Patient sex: M
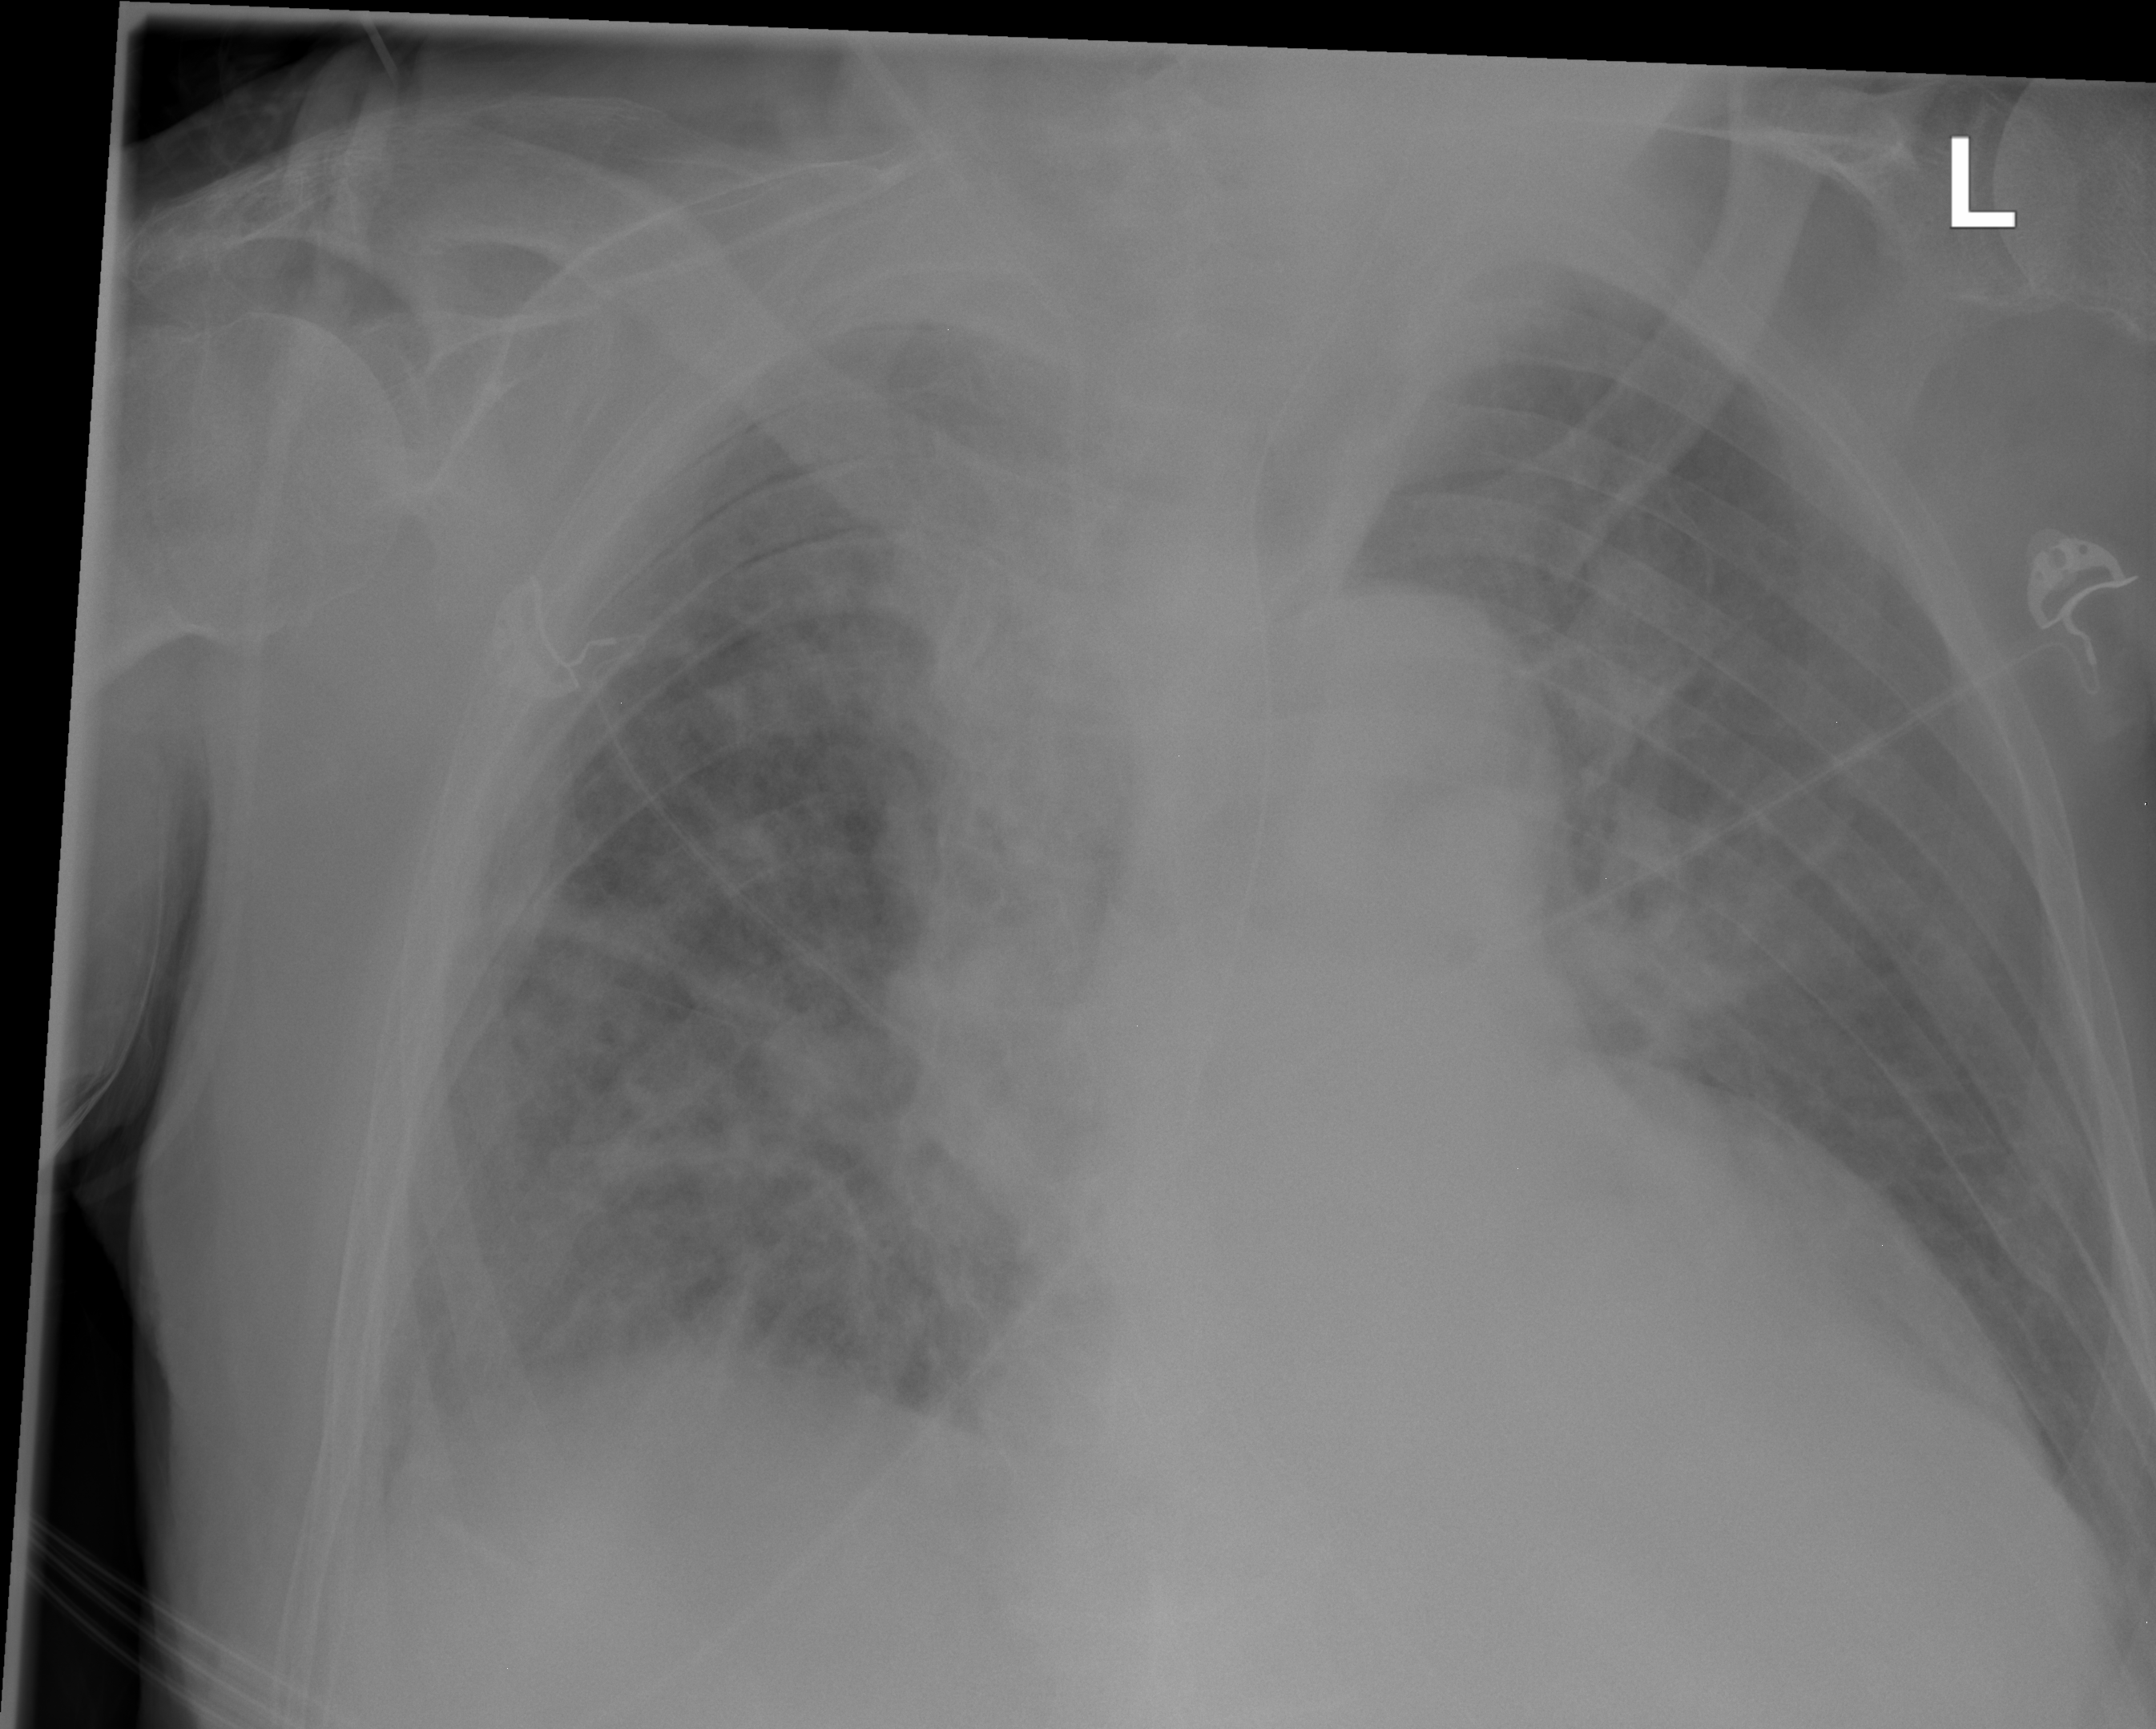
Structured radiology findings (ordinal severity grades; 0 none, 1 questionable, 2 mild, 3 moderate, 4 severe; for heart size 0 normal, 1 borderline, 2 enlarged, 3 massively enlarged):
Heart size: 2
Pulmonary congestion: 2
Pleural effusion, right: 0
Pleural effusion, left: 0
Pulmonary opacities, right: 3
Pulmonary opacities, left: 0
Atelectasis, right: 3
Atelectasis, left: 0